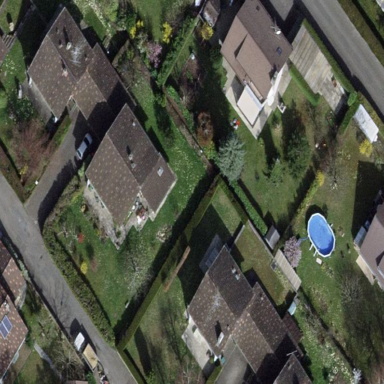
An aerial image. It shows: Garden enclosed by fence.